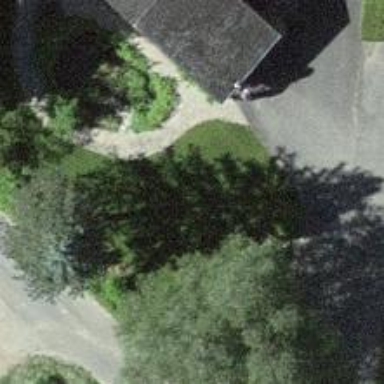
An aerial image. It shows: Single tag "natural: tree."